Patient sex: M
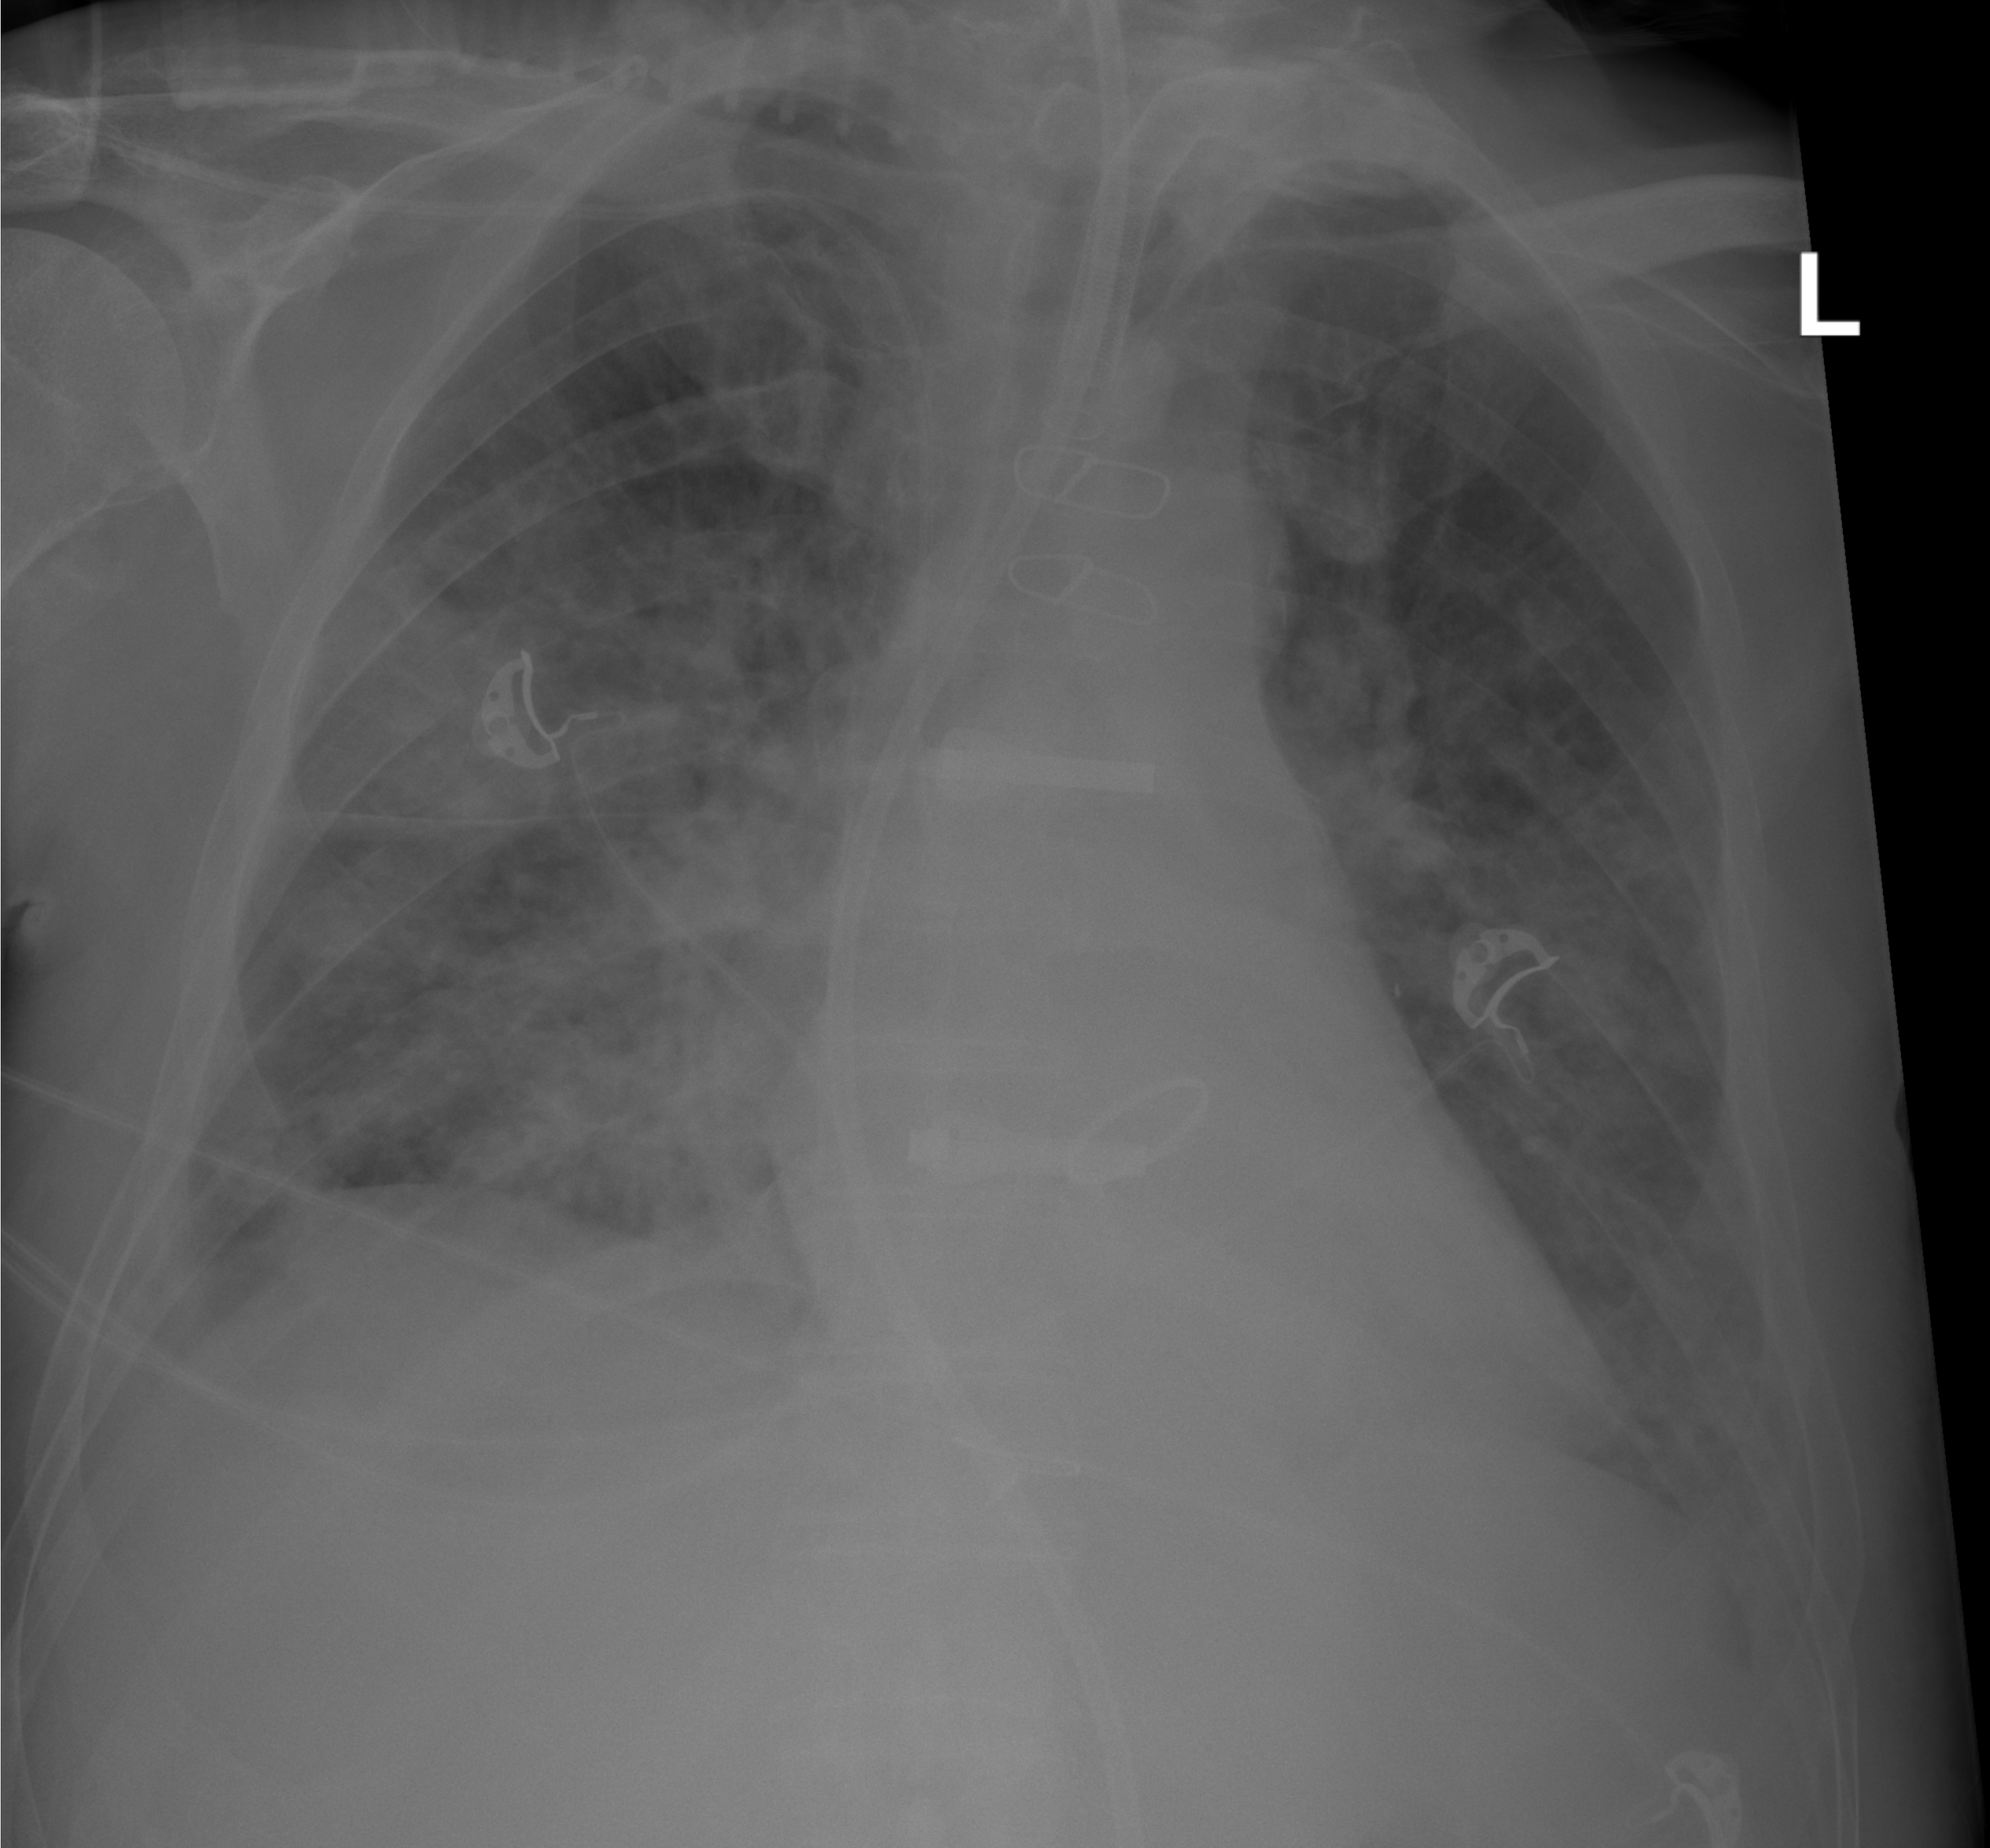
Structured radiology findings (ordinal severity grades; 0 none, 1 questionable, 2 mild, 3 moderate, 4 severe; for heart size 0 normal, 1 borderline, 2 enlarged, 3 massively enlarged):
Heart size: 0
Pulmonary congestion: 1
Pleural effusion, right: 2
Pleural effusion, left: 2
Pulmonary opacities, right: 3
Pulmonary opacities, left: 2
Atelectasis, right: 2
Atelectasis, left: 0